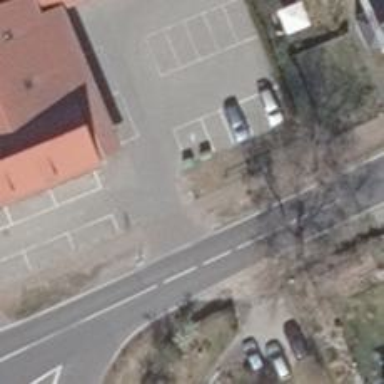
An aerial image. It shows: There is telephone shelter.